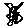
Label: cat